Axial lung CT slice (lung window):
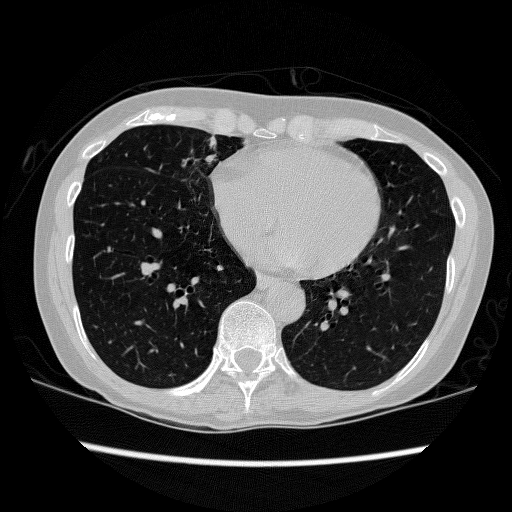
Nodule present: no